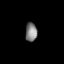
Tissue: lung
Cell type: T cells
Senescence score: 0.2225
Nuclear area (px): 216
Mean DAPI intensity: 128.491